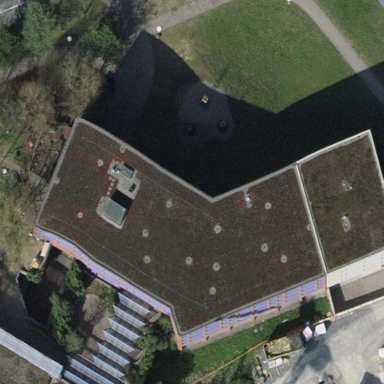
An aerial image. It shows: School building or complex.